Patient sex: F
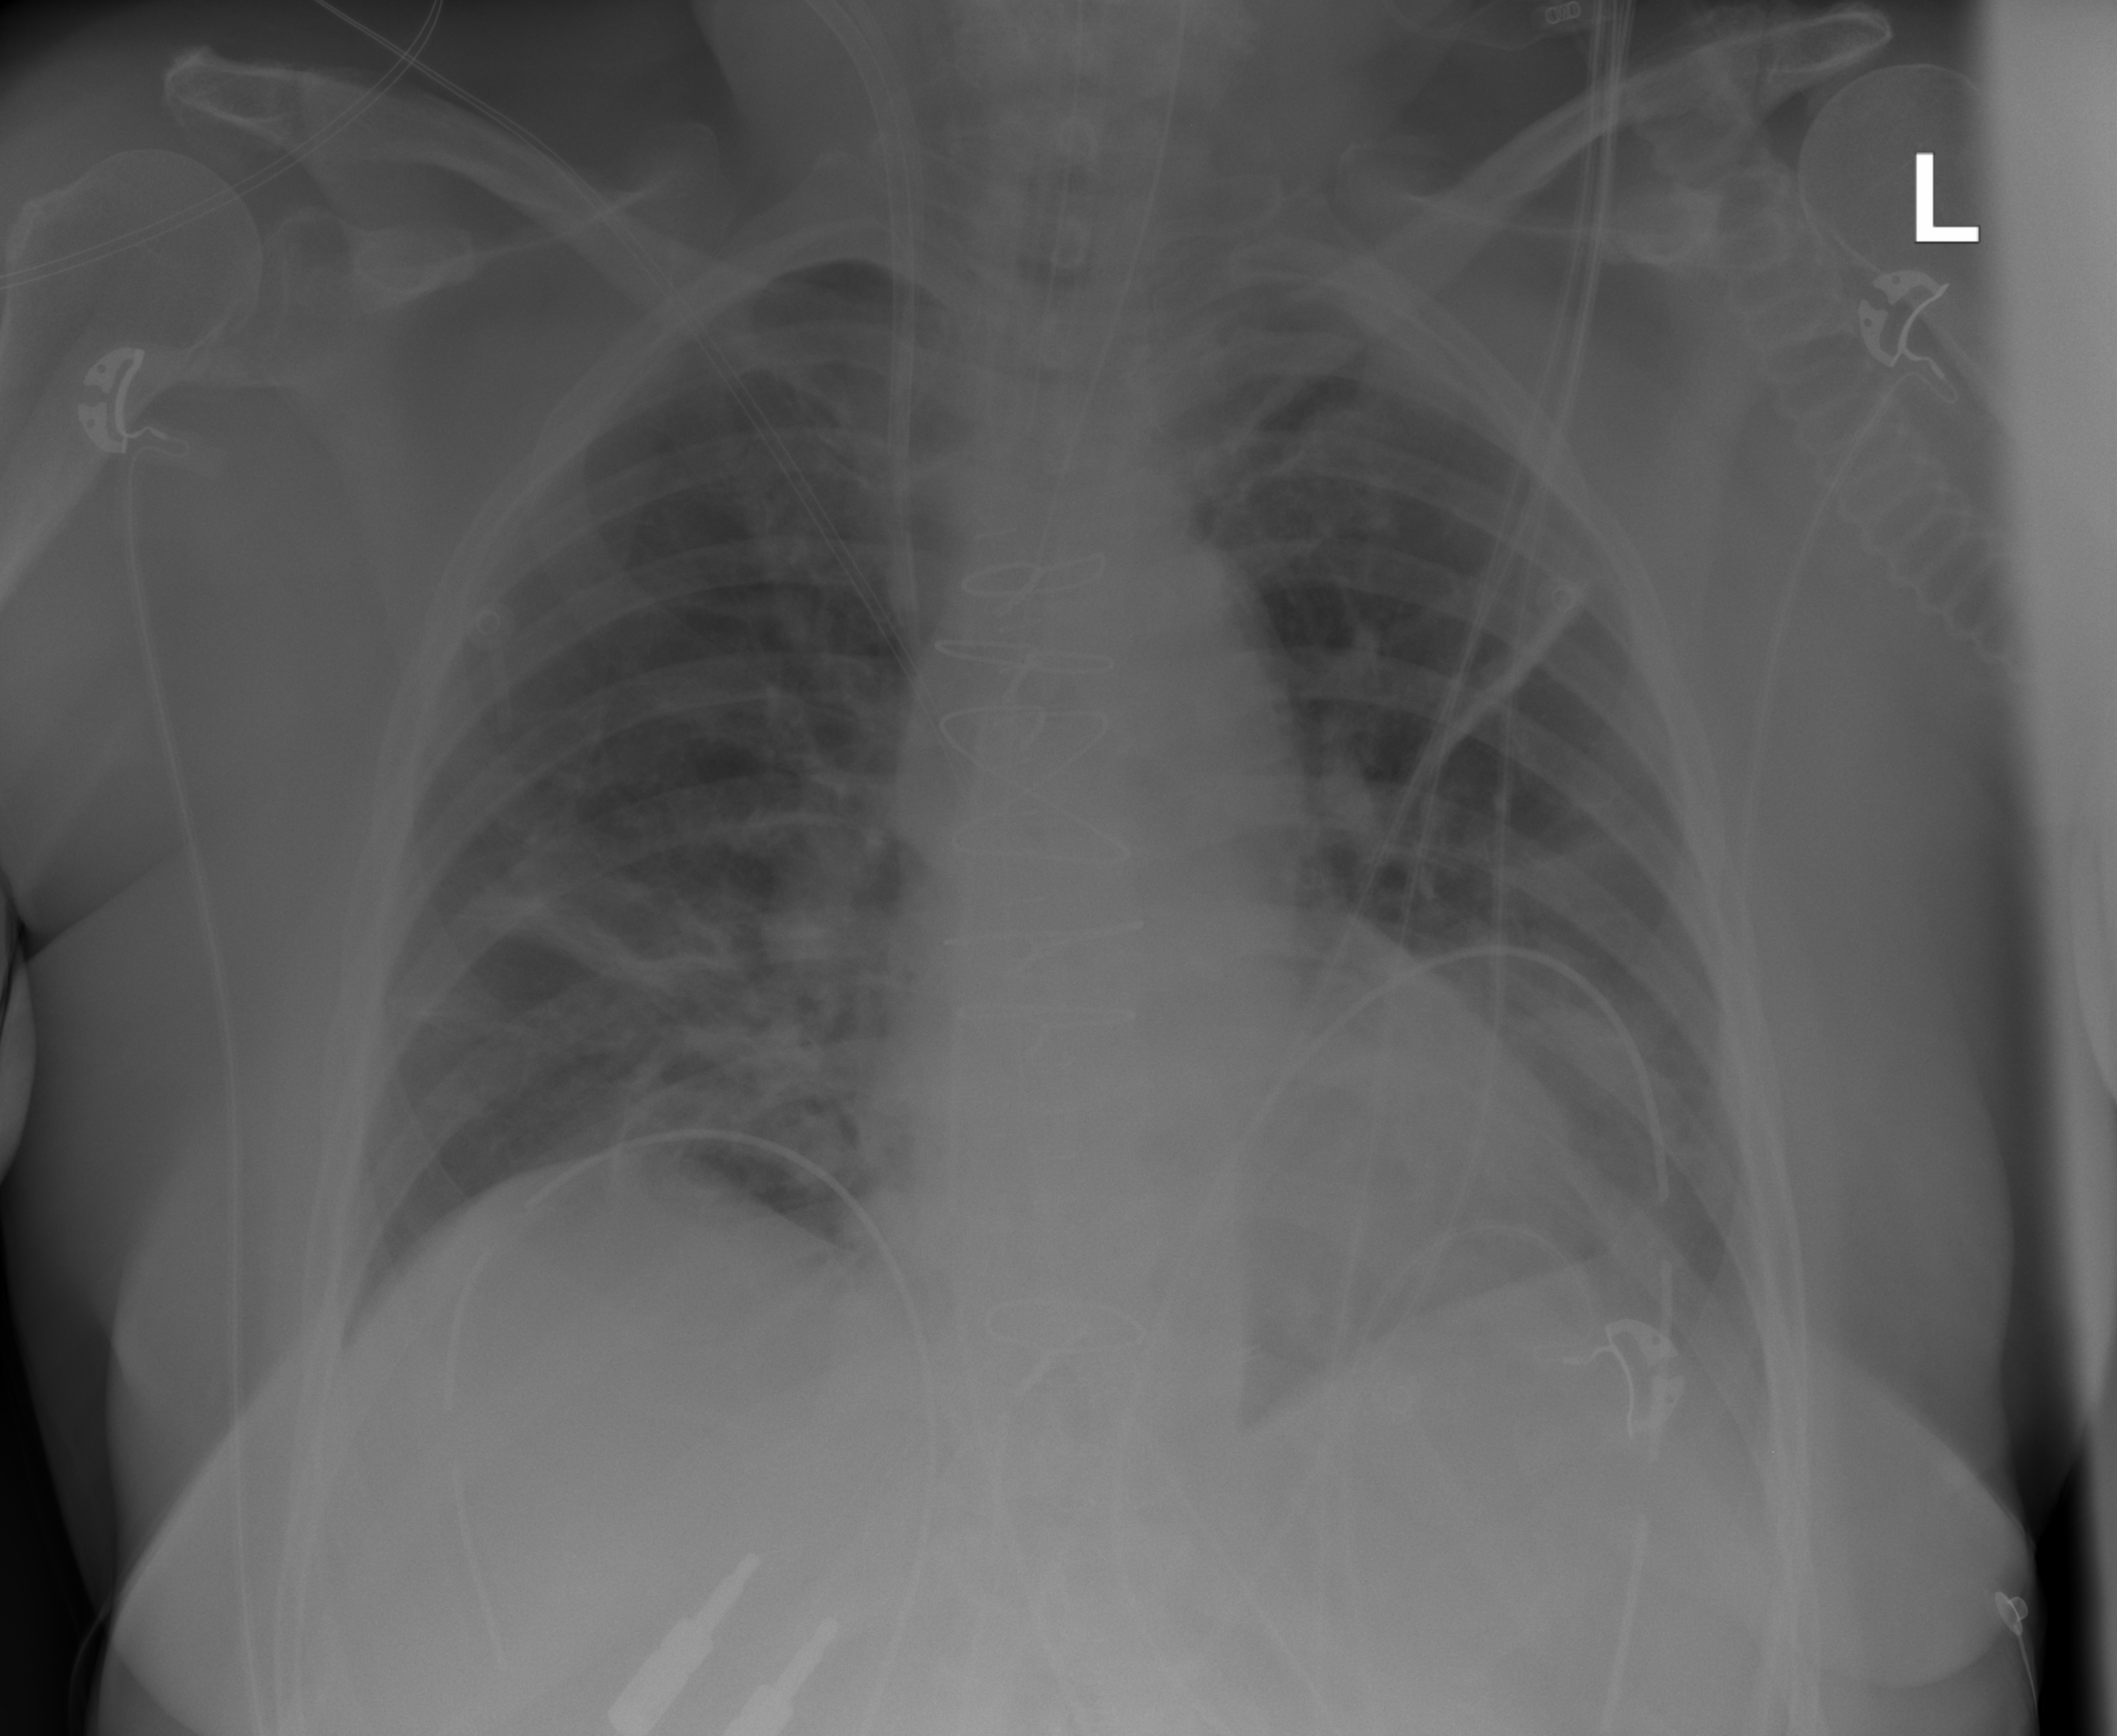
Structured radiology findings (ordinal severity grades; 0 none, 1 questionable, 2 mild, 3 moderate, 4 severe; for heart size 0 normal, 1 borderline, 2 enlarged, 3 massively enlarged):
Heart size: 0
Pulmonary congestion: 0
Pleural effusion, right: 0
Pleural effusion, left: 0
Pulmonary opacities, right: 0
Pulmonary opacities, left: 0
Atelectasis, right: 2
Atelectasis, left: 2